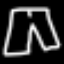
Label: pants